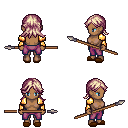
a pixel art fantasy rpg character, female body template, human, dark skin, gold arm armor, magenta pants, white blonde loose hair, brown slippers, spear, four views (front, back, left, right), 2x2 character sprite sheet, small pixel art, hard edges, no anti-aliasing